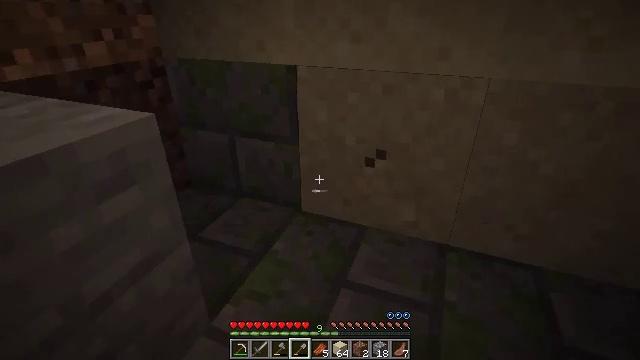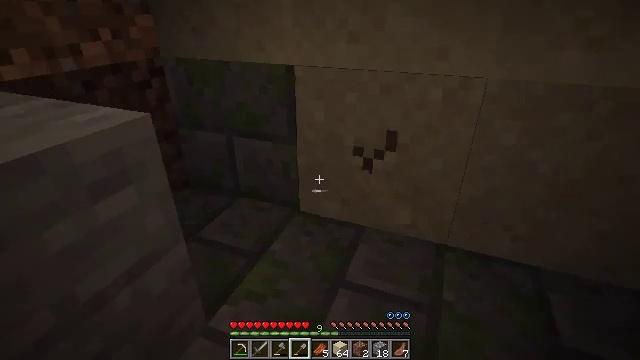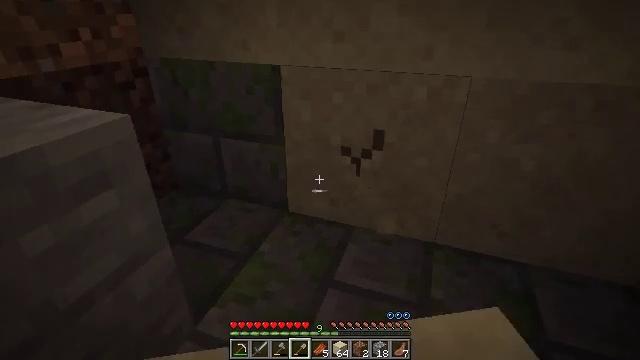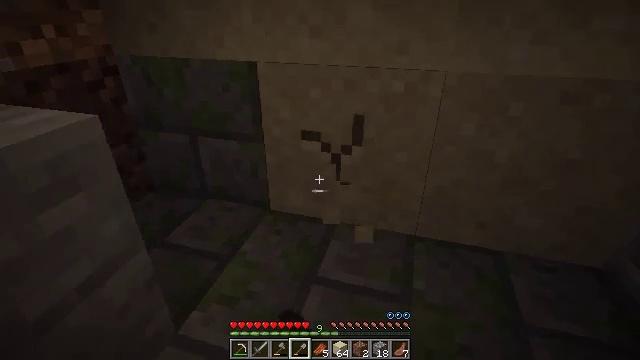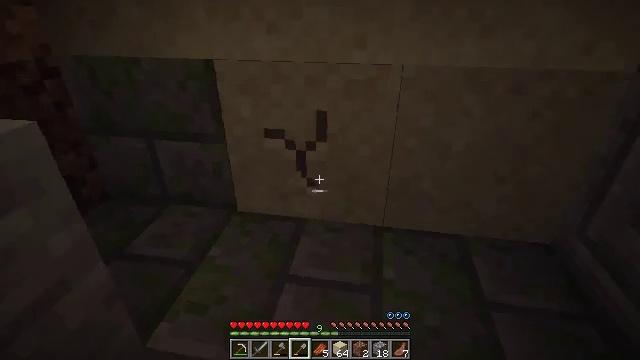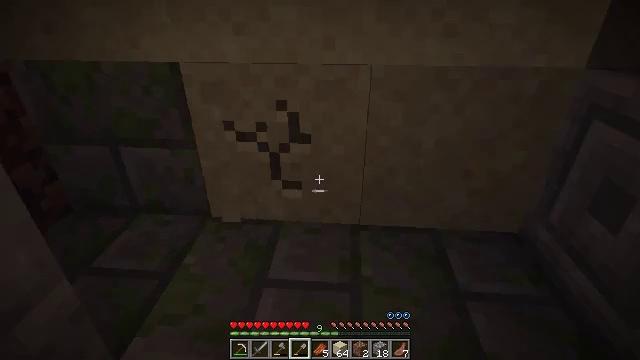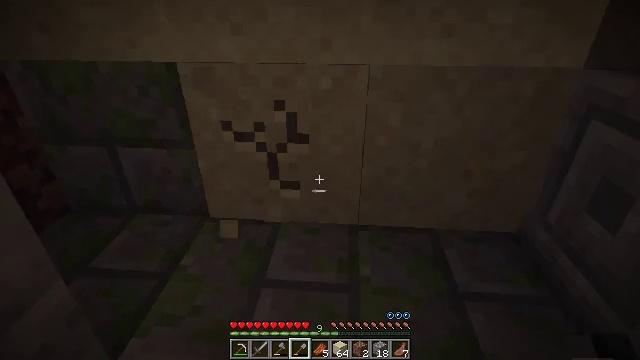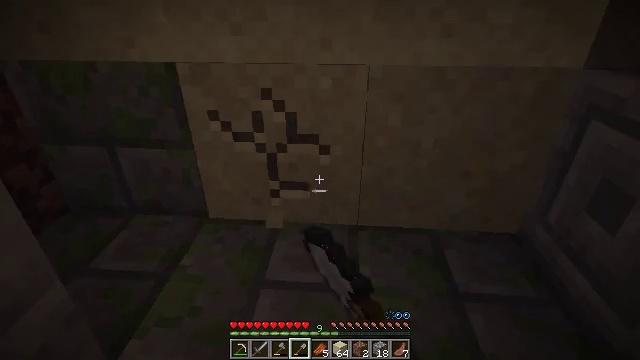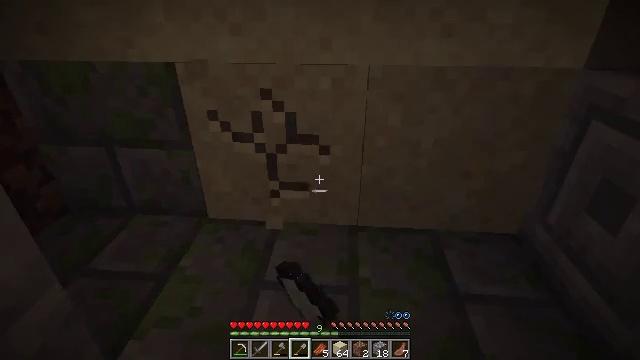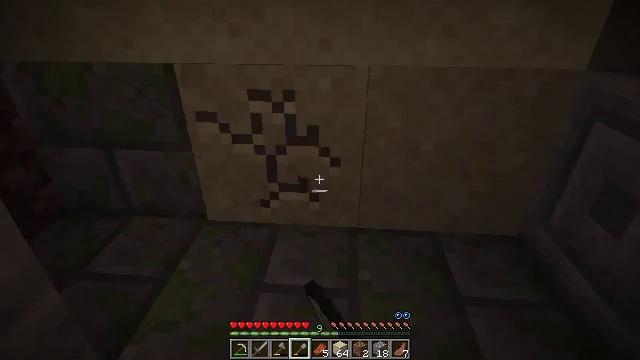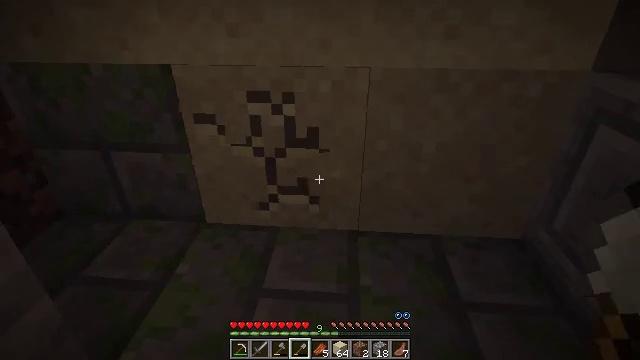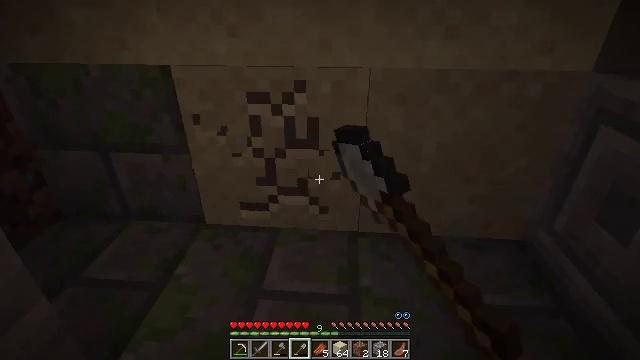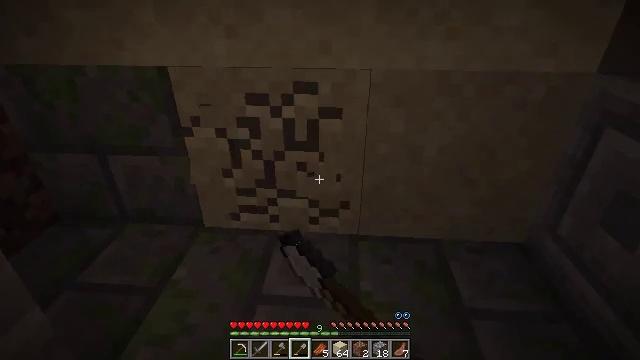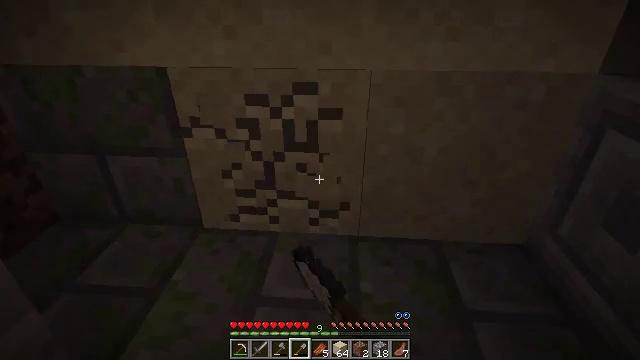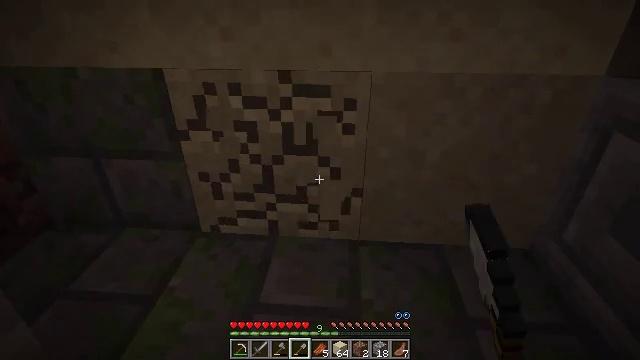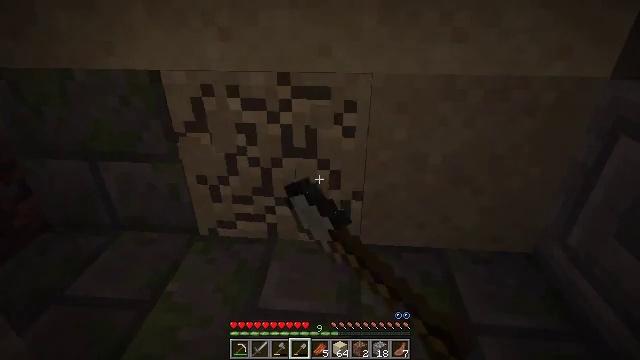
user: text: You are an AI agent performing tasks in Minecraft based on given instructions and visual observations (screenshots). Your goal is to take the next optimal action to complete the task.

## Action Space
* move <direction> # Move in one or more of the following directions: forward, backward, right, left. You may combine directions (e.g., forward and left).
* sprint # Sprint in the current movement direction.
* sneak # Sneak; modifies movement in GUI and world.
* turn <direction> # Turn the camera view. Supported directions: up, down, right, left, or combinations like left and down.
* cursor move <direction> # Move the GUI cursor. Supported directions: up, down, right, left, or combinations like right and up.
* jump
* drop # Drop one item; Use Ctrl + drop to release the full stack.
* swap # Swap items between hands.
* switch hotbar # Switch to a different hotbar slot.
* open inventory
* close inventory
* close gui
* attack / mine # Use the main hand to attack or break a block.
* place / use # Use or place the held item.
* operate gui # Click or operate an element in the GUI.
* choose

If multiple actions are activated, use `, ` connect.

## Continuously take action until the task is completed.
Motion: motion action
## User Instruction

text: Mine sand by the water.
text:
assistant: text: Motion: sneak, attack / mine
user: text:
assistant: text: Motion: sneak, turn right, attack / mine
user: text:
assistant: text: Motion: sneak, turn right, attack / mine
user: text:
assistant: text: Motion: sneak, turn right, attack / mine
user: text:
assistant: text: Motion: sneak, turn right, attack / mine
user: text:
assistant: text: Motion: sneak, attack / mine
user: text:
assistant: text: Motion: move forward, sneak, attack / mine
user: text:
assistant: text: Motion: move forward, sneak, attack / mine
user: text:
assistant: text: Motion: move forward, sneak, attack / mine
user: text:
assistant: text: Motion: move forward, sneak, attack / mine
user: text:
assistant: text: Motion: move forward, sneak, attack / mine
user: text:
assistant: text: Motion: move forward, sneak, attack / mine
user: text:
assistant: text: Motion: move forward, sneak, attack / mine
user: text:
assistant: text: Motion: move forward, sneak, attack / mine
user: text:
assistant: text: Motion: move forward, sneak, attack / mine
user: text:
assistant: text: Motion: move forward, sneak, attack / mine
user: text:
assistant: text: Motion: move forward, sneak, attack / mine
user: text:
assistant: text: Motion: move forward, sneak, attack / mine
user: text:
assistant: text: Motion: move forward, sneak, attack / mine
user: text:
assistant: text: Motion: move forward, sneak, turn down, attack / mine
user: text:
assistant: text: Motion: move forward, sneak, turn down, attack / mine
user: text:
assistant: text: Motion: sneak, turn down, attack / mine
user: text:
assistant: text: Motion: sneak, attack / mine
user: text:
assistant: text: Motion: sneak, attack / mine
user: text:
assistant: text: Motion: sneak, attack / mine
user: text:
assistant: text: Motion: sneak, attack / mine
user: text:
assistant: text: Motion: sneak
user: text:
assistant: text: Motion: sneak
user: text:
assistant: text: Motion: sneak
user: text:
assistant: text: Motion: sneak